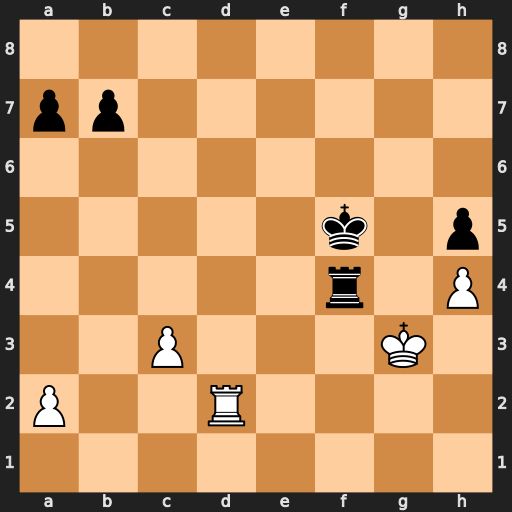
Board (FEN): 8/pp6/8/5k1p/5r1P/2P3K1/P2R4/8
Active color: w
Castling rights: -
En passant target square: -
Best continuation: Rd5+ Ke6 Kxf4 Kxd5 Kg5